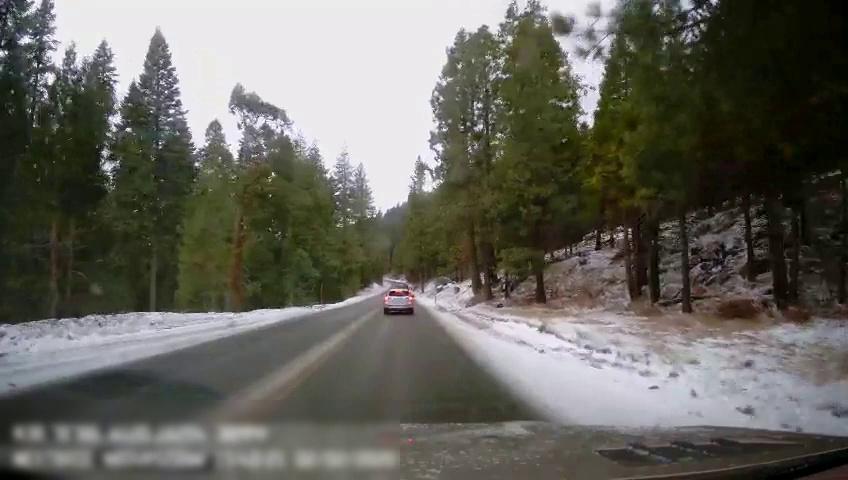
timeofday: Day
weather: Snowy
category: Drivable Space
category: Vehicles | Truck
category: Vehicles | SUV
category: Lanes | Current Lane